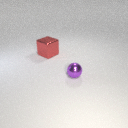
small purple metal sphere to the right of large red metal cube